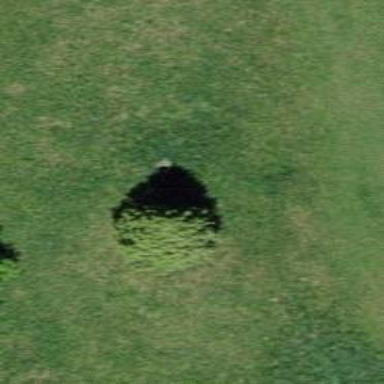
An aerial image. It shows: Broadleaved tree in natural setting.